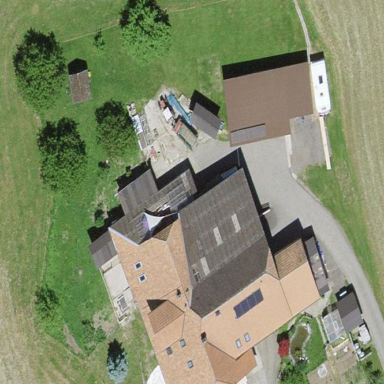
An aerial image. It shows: Farm building.